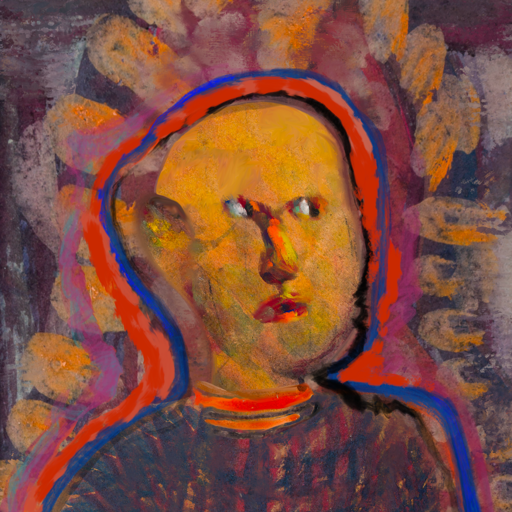
Background: Doll, Head And Neck Side: Gypsy_Mother, Face Side: An_Impression, Bust: In_The_Sun, Hair Side: Experience, Head Accessory: Blank, Second Necklace: Blank, Necklace: Experience, Baby: Blank